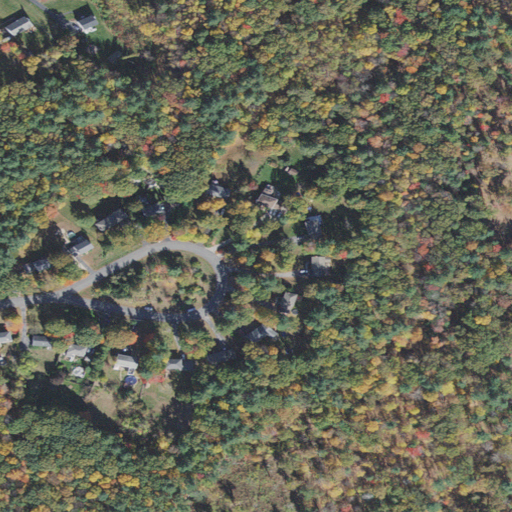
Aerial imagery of mountain in New Hampshire named Bond Hill containing mixed forest, deciduous forest, low intensity development, evergreen forest, open development, medium intensity development, grassland, and shrub